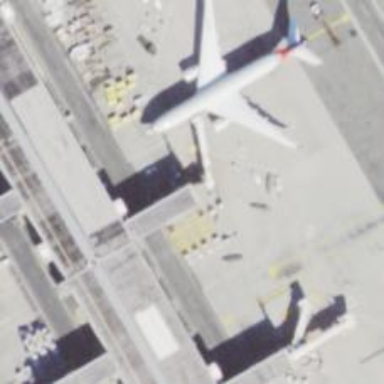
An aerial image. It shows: Airport gate.